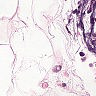
Metastatic tissue present: no